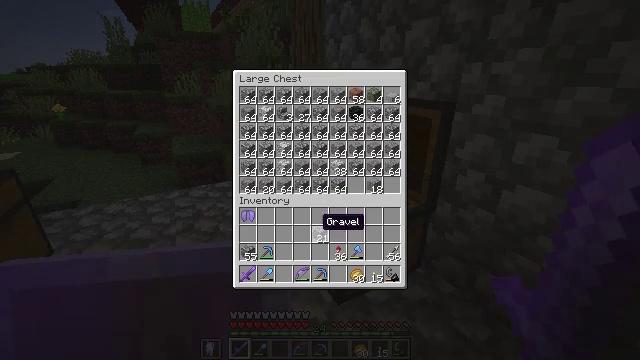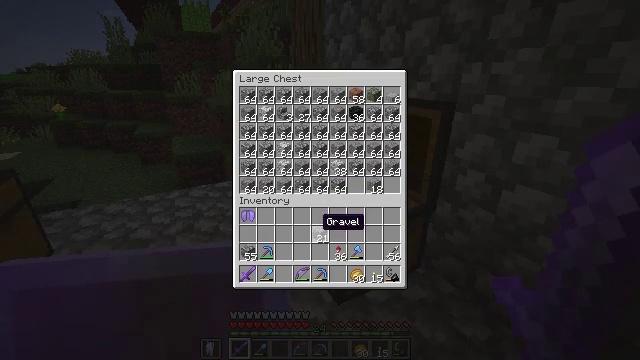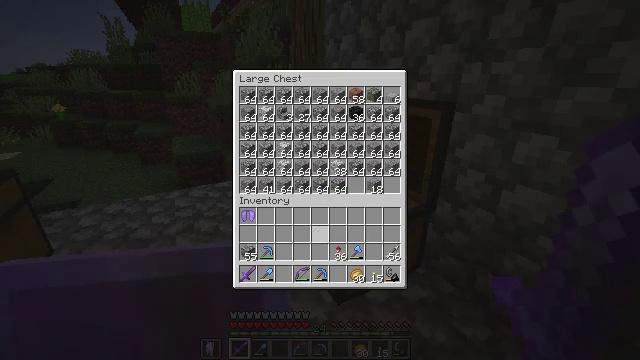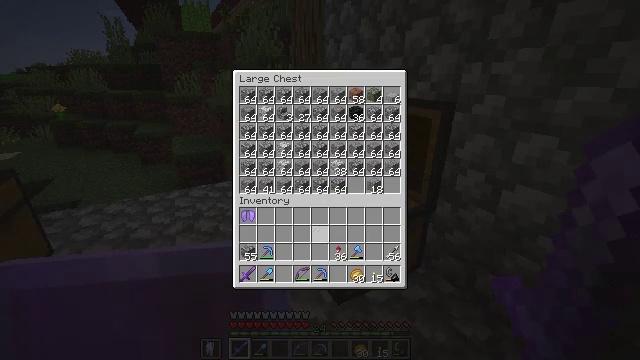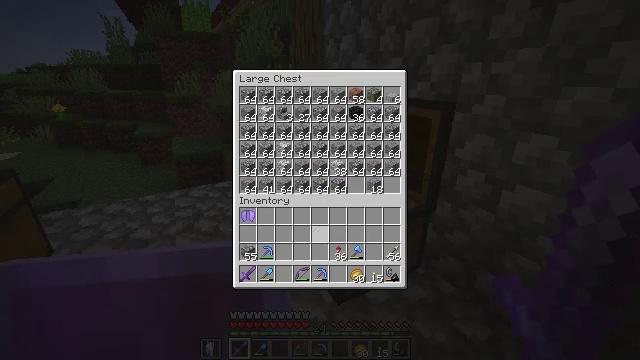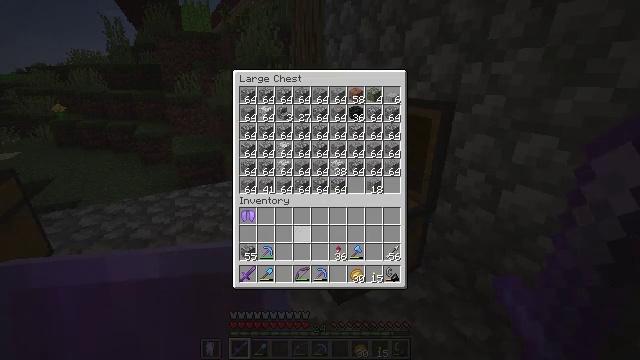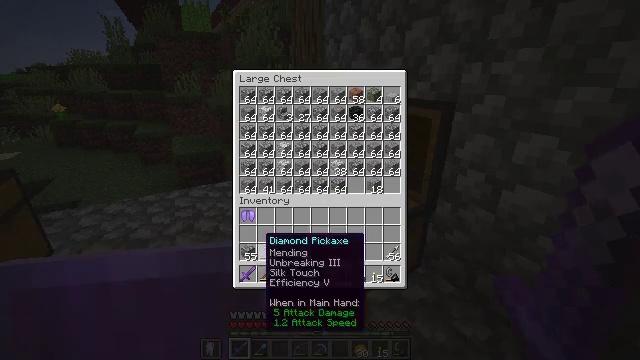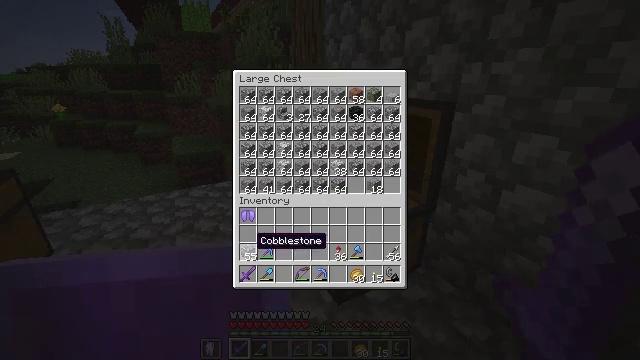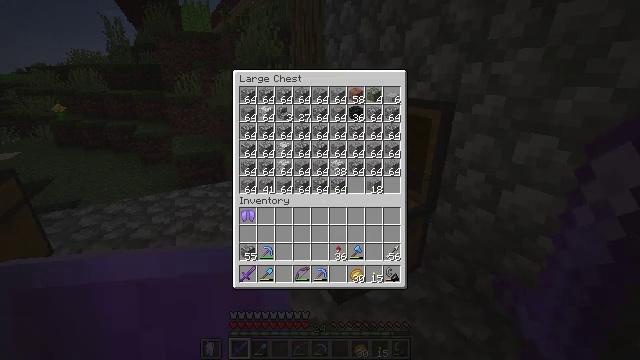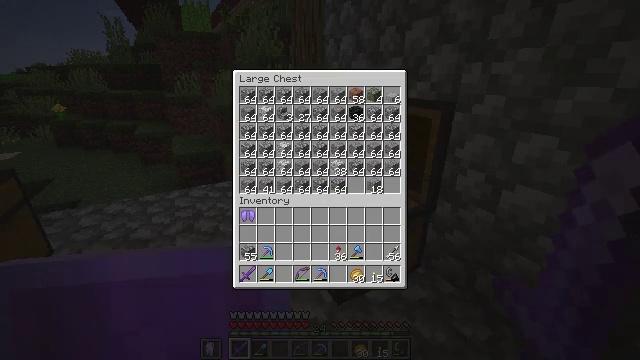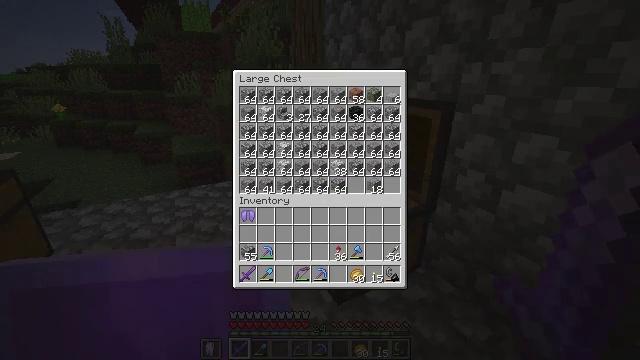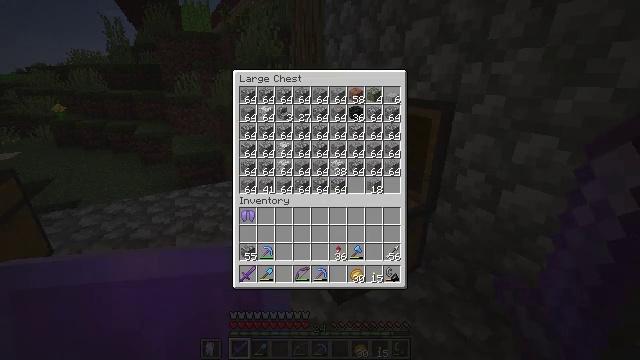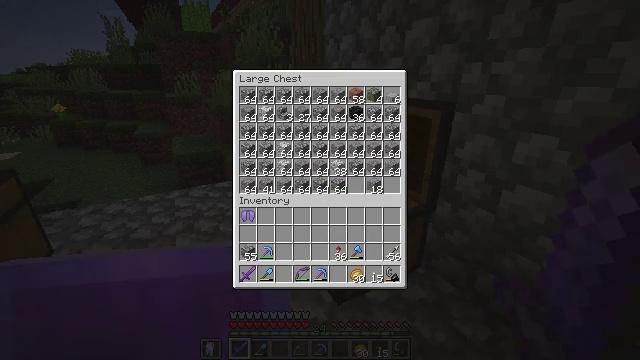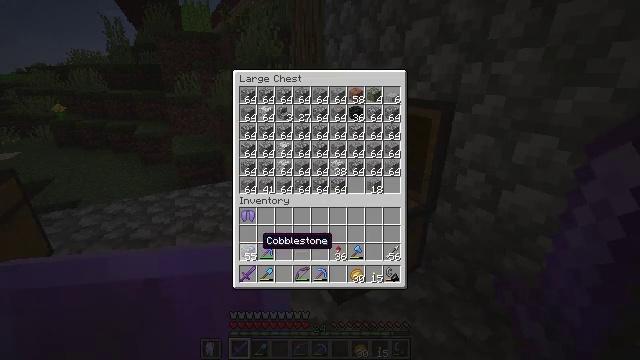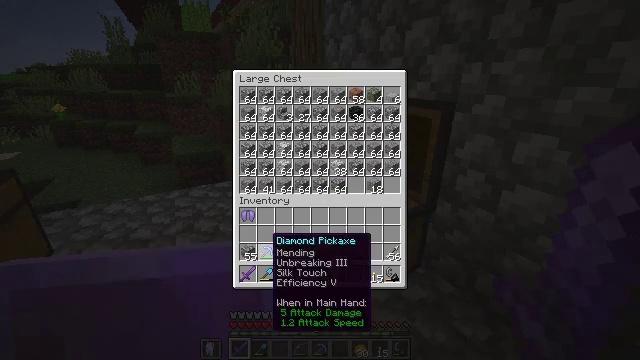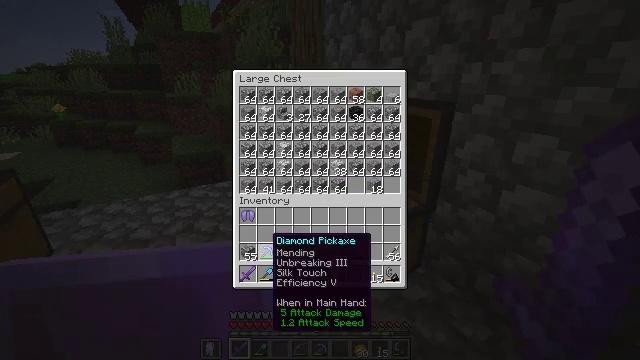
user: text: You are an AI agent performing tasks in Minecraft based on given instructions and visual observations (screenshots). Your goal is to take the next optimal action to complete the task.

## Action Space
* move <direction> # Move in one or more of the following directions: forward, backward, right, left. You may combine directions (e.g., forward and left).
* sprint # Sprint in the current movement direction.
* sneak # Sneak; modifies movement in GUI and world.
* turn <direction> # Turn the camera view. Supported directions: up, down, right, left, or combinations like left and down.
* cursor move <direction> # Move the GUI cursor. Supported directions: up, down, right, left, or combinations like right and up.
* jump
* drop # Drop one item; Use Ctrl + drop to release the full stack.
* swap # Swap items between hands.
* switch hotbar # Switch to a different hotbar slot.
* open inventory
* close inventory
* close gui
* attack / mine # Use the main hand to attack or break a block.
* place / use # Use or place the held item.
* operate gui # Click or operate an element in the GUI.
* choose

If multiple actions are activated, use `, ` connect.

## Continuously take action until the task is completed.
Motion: motion action
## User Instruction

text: Craft a netherite scrap.
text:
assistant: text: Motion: sneak
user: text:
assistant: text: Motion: sneak, choose
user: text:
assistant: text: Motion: sneak, choose
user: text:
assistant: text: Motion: sneak, choose
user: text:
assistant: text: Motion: sneak, cursor move left and down
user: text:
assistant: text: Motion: sneak, cursor move left and down
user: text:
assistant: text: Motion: sneak, cursor move left
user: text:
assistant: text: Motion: sneak, cursor move left
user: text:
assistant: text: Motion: sneak
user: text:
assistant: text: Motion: sneak
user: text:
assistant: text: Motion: sneak
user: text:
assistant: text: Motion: sneak
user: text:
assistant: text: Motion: sneak, cursor move right
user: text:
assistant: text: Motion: sneak, cursor move right
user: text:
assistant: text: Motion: sneak
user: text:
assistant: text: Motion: sneak
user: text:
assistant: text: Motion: sneak
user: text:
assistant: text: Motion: sneak, cursor move left
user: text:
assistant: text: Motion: sneak
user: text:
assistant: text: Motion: sneak
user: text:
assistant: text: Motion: sneak, choose
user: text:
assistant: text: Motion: sneak, choose
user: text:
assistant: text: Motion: sneak
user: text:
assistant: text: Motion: sneak
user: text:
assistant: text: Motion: sneak
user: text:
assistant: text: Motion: sneak
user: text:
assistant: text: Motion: sneak
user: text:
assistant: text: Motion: sneak, close inventory
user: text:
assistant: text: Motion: close inventory
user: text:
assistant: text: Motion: turn right, close inventory